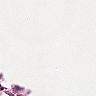
Metastatic tissue present: no